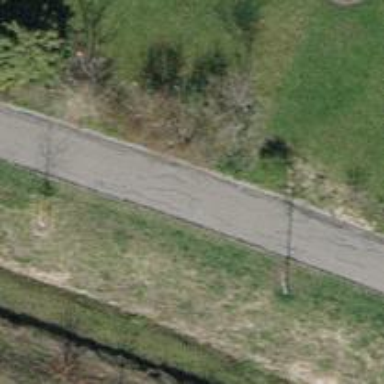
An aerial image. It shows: Urban tree adds touch of nature to the surroundings.